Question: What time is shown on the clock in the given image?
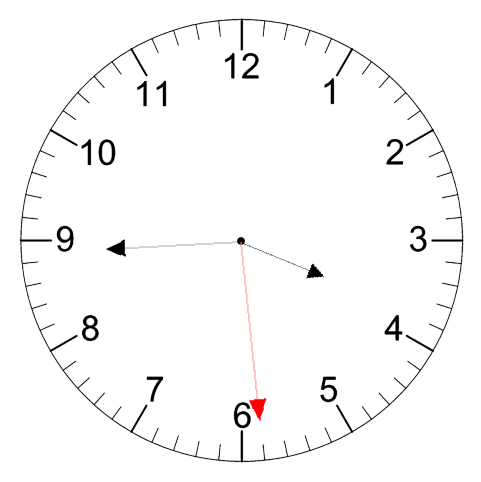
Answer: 03:44:29